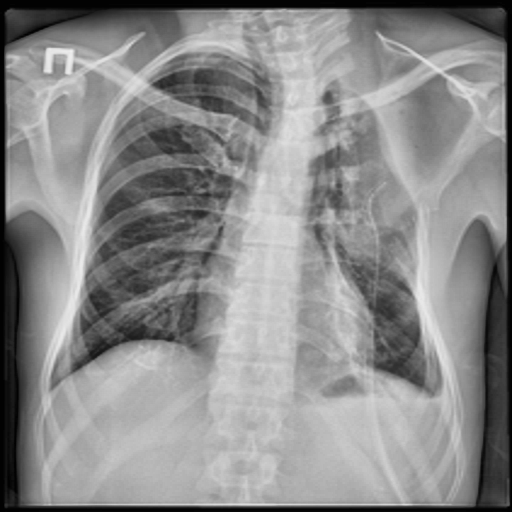
Finding: TUBERCULOSIS